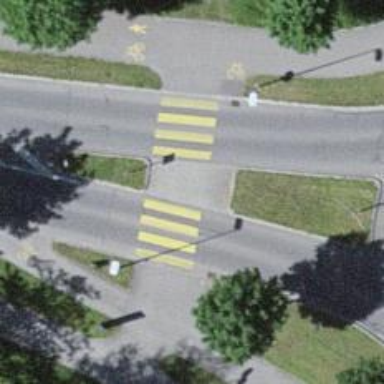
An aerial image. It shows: Marked zebra crossing with island.